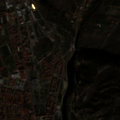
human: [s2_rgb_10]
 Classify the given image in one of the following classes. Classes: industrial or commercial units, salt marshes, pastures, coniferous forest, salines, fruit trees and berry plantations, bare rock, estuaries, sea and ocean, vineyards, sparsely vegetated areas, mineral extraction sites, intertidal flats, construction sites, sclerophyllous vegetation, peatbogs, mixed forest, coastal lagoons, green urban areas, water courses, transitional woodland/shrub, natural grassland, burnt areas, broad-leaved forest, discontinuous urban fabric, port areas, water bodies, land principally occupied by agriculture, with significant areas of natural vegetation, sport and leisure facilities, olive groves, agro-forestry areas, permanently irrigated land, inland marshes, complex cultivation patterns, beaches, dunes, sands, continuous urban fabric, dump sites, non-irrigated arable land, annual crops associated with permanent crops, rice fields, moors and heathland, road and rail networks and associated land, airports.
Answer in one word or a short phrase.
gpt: continuous urban fabric, discontinuous urban fabric, sport and leisure facilities, annual crops associated with permanent crops, complex cultivation patterns, land principally occupied by agriculture, with significant areas of natural vegetation, broad-leaved forest